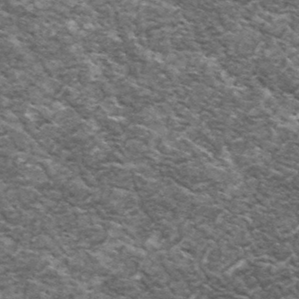
Label: frost